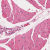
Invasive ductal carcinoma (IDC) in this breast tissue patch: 0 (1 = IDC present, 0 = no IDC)